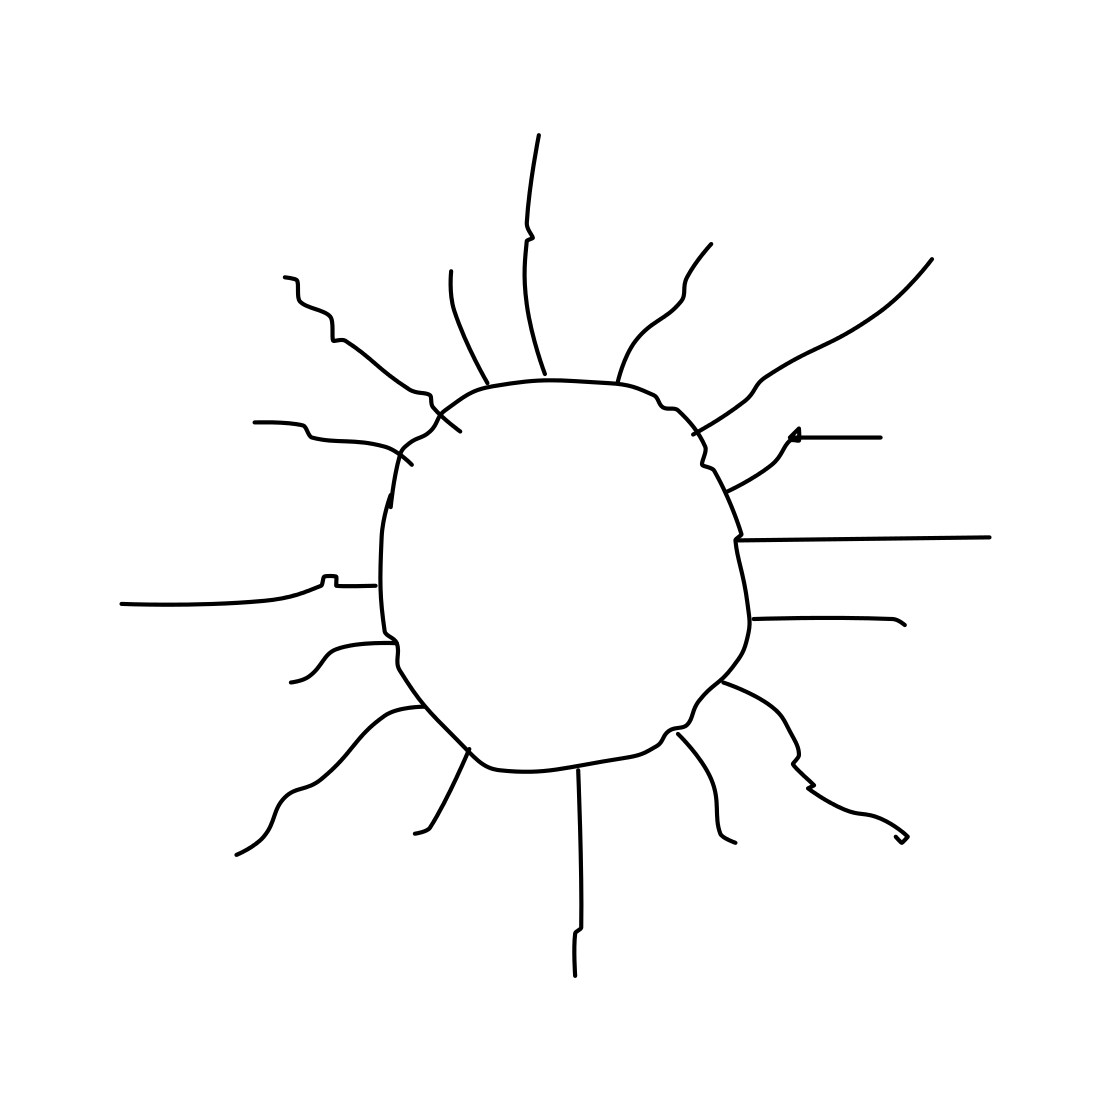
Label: sun